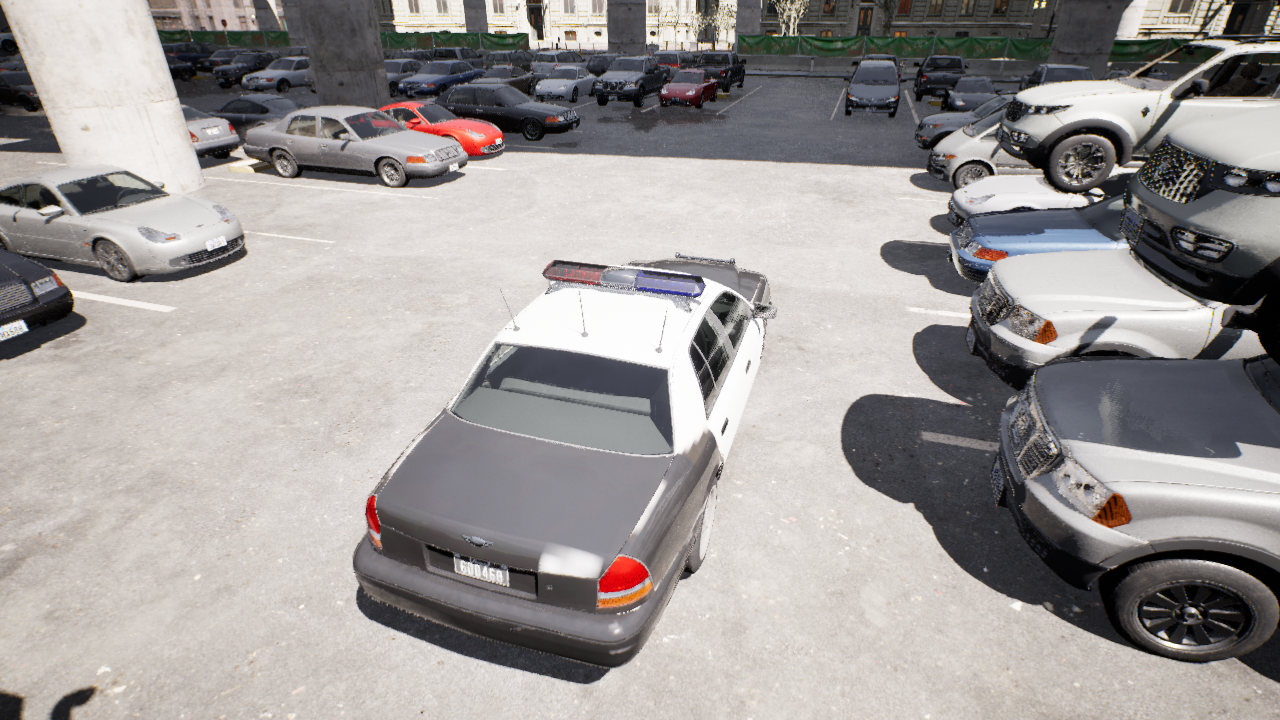
Venue: arterial
Lighting: clear day
Vehicle rig: sedan